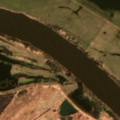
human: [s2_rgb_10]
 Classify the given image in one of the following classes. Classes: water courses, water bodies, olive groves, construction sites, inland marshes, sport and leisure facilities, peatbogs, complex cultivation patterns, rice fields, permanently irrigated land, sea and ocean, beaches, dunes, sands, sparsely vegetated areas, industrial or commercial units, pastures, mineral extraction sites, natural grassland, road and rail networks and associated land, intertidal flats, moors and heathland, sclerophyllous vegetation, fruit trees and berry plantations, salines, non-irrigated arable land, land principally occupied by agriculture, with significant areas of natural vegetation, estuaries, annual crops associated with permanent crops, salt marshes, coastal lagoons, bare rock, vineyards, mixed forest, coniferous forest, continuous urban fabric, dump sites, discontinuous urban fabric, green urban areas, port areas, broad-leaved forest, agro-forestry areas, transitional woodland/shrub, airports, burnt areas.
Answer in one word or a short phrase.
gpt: pastures, water courses